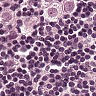
Metastatic tissue present: yes